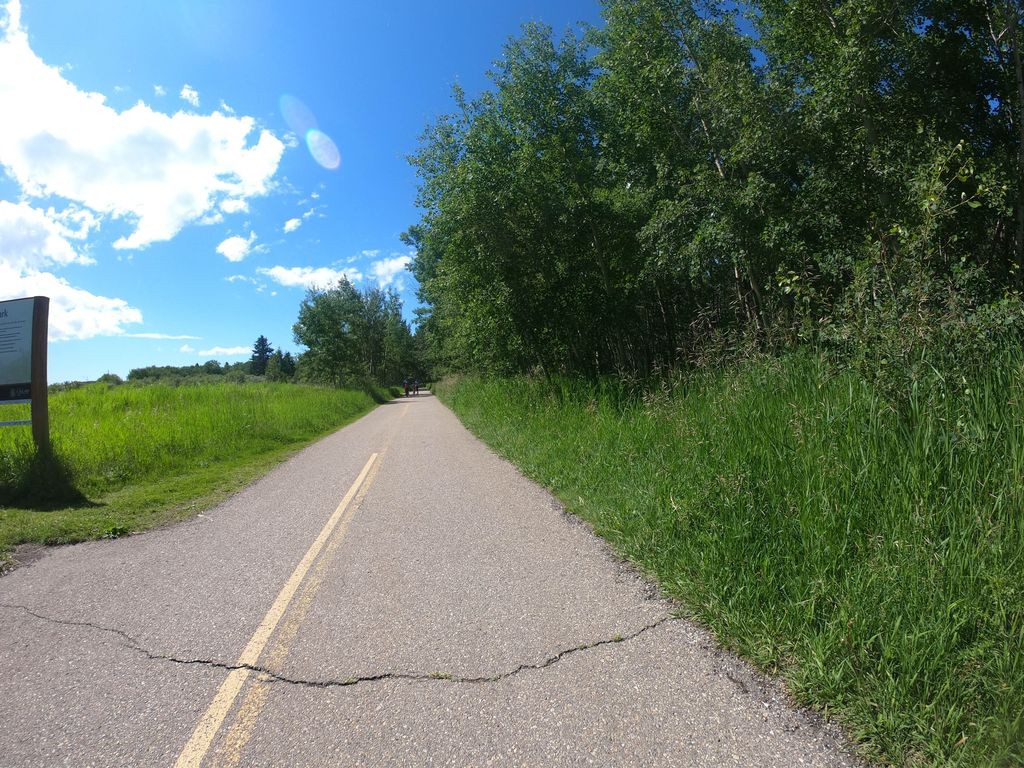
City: calgary